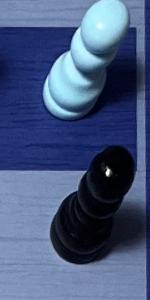
Label: Pawn_Black